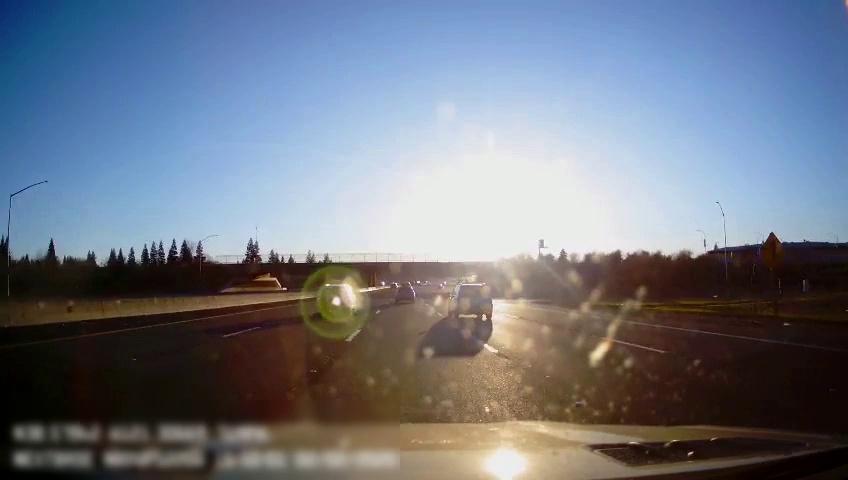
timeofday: Day
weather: Sunny
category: Drivable Space
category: Vehicles | SUV
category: Vehicles | Car
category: Vehicles | Car
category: Vehicles | SUV
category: Lanes | Alternate Lane
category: Lanes | Alternate Lane
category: Lanes | Current Lane
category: Lanes | Current Lane
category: Lanes | Alternate Lane
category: Lanes | Alternate Lane
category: Traffic | Signs